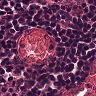
Metastatic tissue present: no